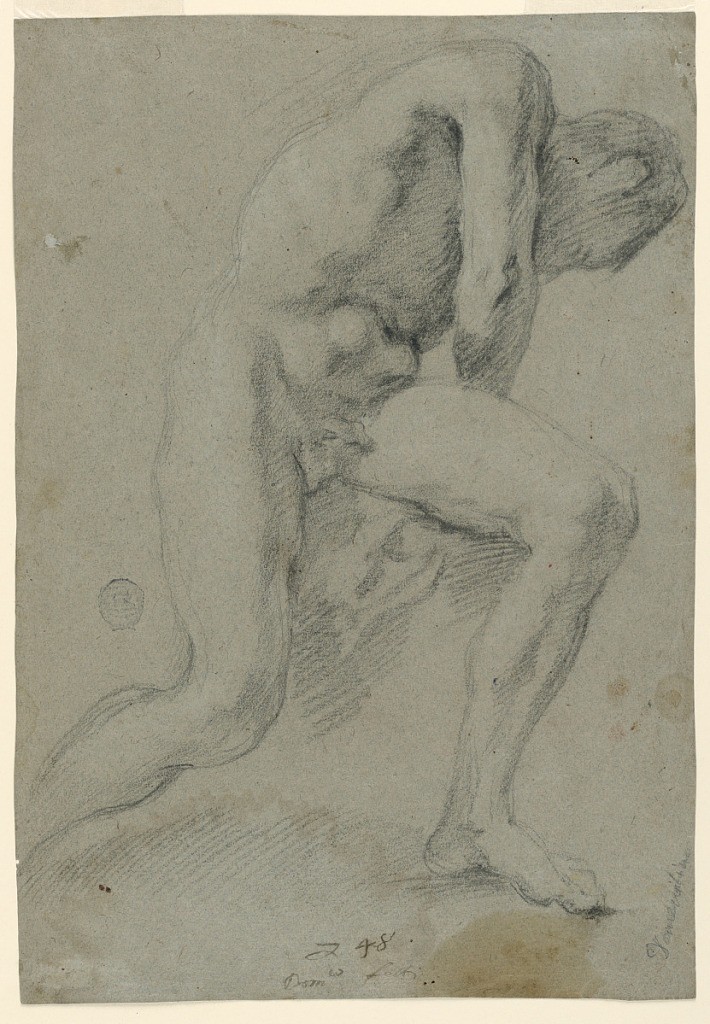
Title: Male nude
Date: late 17th century
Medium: Black chalk on gray laid paper
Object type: Drawing
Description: Right side view of male nude kneeling on right knee.